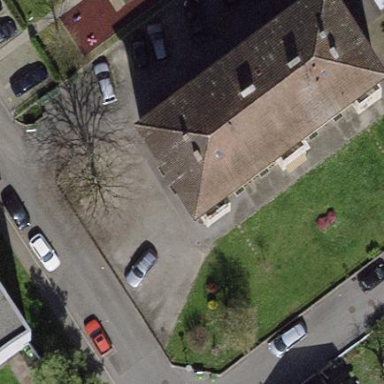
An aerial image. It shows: Building featuring apartments with half-hipped roof.